This time-frequency spectrogram was computed from a bearing vibration snapshot; brighter regions carry more energy. Based on the visible evidence, which condition applies: normal, inner_race, outer_race, ball?
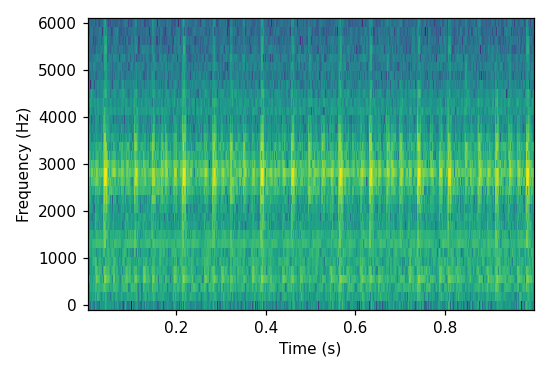
Answer: outer_race